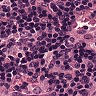
Metastatic tissue present: no